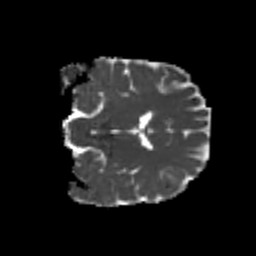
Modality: MD
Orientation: coronal
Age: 24
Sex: female
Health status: healthy
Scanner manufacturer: philips
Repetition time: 7.39 s
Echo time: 0.08599 s